Question: I remove the NewLine / Environment.NewLine, and replaced them by adding '<br/>' in the '"Session :"',
which meant by '"<br/> Session :"', worked like a charm! Thanks @nelek
'''
With rdlSession.Items
.Add("Session :" + session.ToString() + Environment.NewLine + _
"Date :" + day.ToString() + vbNewLine + _
"Coach :" + coach.ToString() + vbNewLine + _
"Available slot :" + slot.ToString())
End With
'''
How to arrange them into four rows instead of bulking up within one row?
They are one of my options in radiobuttonlist. I have tried using , , .
Is there any possible way to make it?

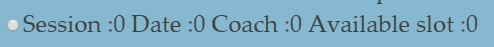
Answer: I remove the NewLine / Environment.NewLine, and replaced them by adding '<br/>' in the '"Session :"',
which meant by '"<br/> Session :"' and it worked like a charm! Thanks @nelek